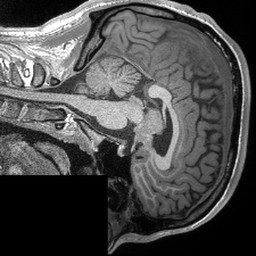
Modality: T1w
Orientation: sagittal
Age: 23
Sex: male